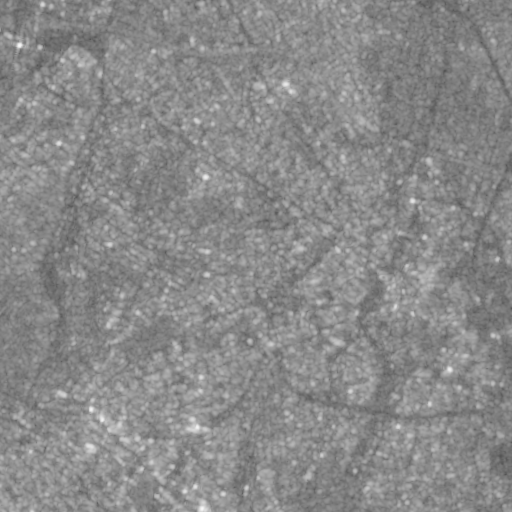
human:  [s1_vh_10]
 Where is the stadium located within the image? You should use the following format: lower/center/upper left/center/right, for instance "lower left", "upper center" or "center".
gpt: The stadium is located in the center left of the image.
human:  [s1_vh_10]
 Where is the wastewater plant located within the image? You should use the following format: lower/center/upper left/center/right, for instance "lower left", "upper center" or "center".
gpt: The wastewater plant is located in the lower center of the image.
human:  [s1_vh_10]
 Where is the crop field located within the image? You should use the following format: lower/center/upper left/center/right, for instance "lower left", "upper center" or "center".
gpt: There is no crop field in the image.

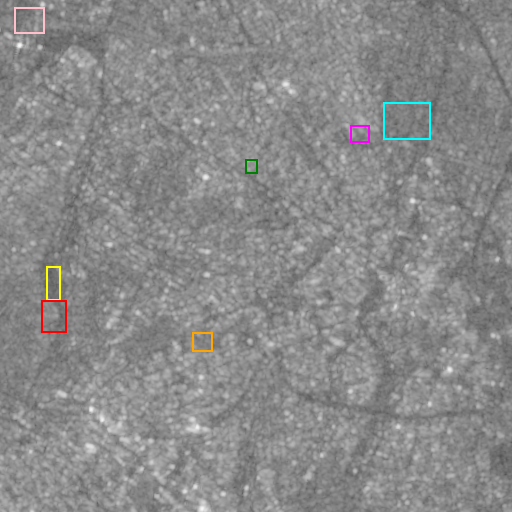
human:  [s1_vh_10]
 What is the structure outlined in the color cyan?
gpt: The structure outlined in cyan is a park.
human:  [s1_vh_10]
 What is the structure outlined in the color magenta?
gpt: The structure outlined in magenta is a parking garage.
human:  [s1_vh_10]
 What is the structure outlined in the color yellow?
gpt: The structure outlined in yellow is a parking lot.
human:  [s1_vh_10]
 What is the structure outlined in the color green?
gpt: The structure outlined in green is a power substation.
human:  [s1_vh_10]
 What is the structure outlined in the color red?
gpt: The structure outlined in red is a stadium.
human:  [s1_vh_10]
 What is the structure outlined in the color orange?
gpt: The structure outlined in orange is a wastewater plant.
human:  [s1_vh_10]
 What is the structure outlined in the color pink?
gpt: The structure outlined in pink is a building.
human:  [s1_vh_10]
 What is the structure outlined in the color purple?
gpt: There is no purple outline.